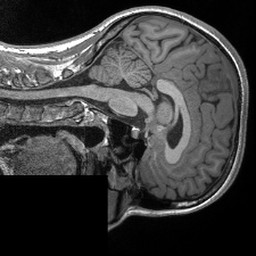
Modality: T1w
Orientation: sagittal
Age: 24
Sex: female